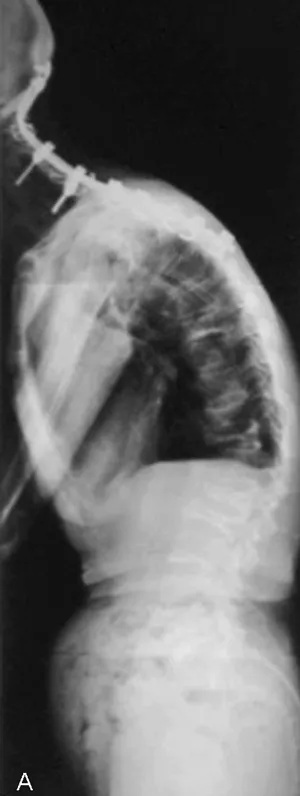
Lateral radiography of the whole spine.
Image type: radiology (x_ray)